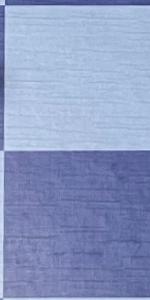
Label: Empty